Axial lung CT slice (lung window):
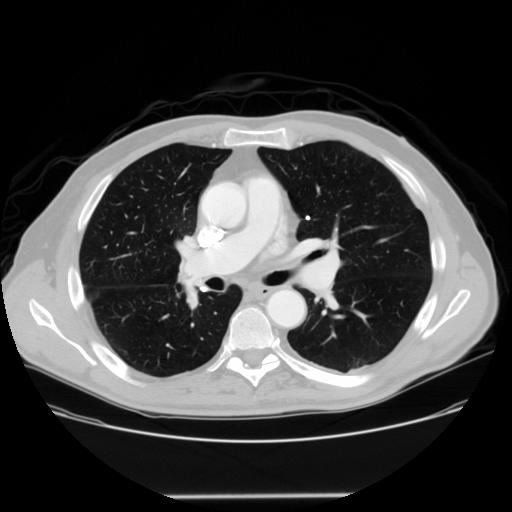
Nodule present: no